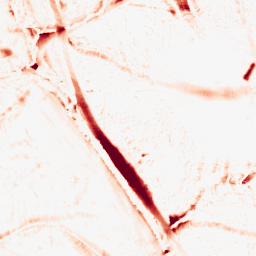
Category: morphological
Decomposition family: morphological_ellipse
Decomposition parameters: operation: opening
width: 20
height: 20
Upsampling method: bilinear
Upsampling parameters: scale: 2
Upsampling scale: 2